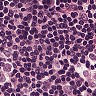
Metastatic tissue present: yes